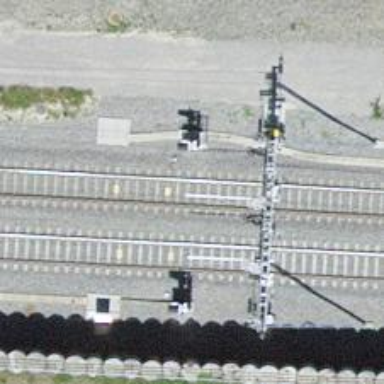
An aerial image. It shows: Single railway track with electrification through contact line.